Question: My IE (version 11) browser has the following configuration.(Internet Options--> Advanced)

when I type any url address (ex www.google.com), i want to know which protocol (SSL or TLS) is used in the web request. Is there any tool or any way of finding the protocol information?
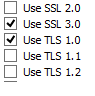
Answer: Right click on the page and click Properties (or File > Properties). The details of the connection, including SSL/ TLS version are displayed.